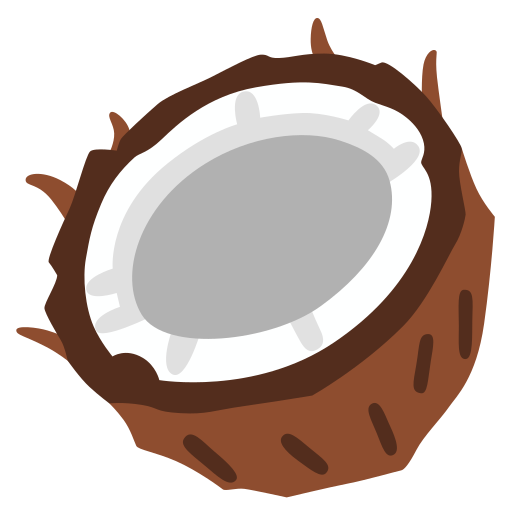
Emoji: 🥥